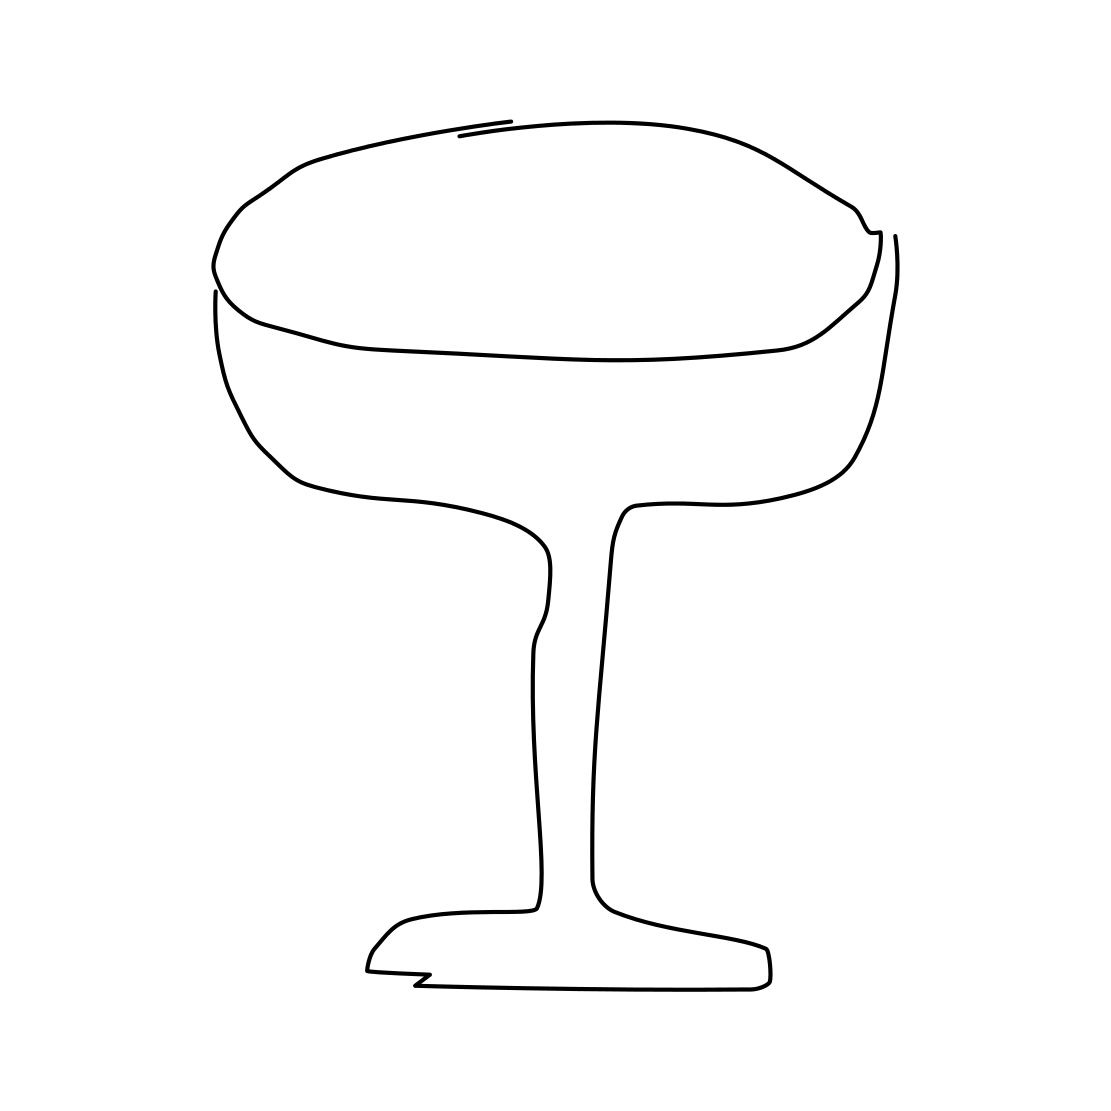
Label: wineglass